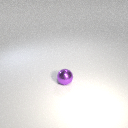
small purple metal sphere